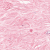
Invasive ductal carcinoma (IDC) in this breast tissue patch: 0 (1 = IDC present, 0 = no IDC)